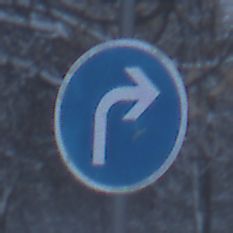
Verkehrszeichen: VorgeschriebeneFahrtrichtungRechts
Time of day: Midday
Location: Outdoor (Nature)
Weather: Overcast
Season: Winter
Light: Natural